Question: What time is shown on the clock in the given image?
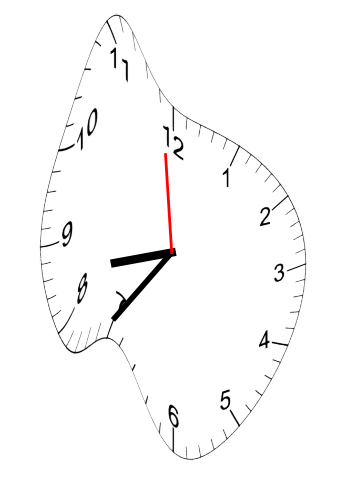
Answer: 08:35:59